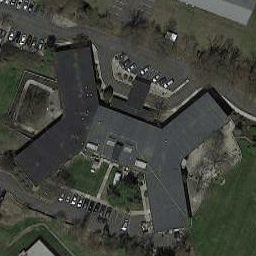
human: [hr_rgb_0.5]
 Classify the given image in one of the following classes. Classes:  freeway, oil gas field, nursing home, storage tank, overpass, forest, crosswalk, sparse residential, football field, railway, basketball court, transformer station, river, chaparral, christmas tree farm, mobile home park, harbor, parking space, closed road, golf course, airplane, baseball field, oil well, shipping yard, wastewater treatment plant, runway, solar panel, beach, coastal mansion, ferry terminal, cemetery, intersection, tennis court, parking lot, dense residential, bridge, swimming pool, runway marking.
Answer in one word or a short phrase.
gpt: nursing home